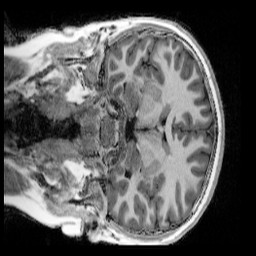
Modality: UNIT1_denoised
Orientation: coronal
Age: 11
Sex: male
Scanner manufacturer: siemens
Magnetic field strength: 3 T
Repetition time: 4 s
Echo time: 0.00303 s